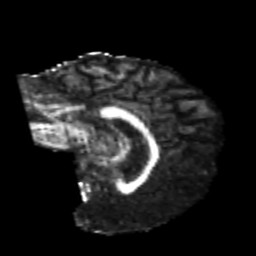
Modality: FA
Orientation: sagittal
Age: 25
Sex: female
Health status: healthy
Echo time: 0.074 s